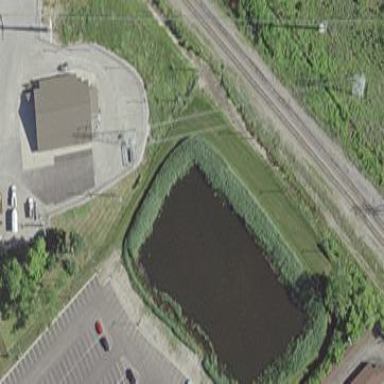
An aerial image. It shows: Pond with natural water.